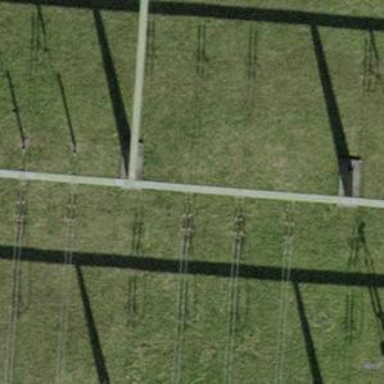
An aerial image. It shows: Insulator used in power systems.